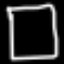
Label: square